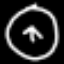
Label: clock